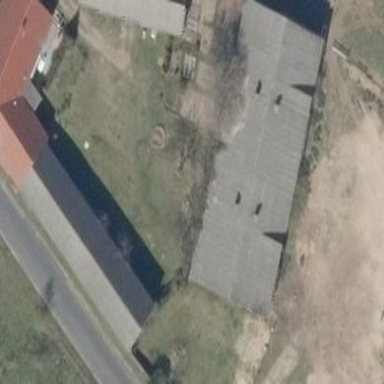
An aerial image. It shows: Farm auxiliary building.